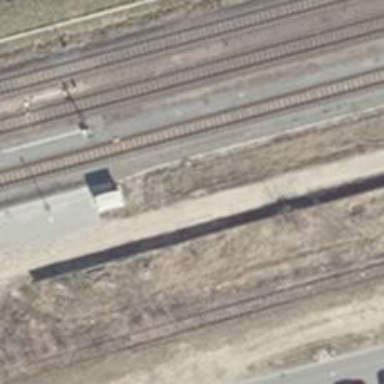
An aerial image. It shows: Abandoned railway siding.